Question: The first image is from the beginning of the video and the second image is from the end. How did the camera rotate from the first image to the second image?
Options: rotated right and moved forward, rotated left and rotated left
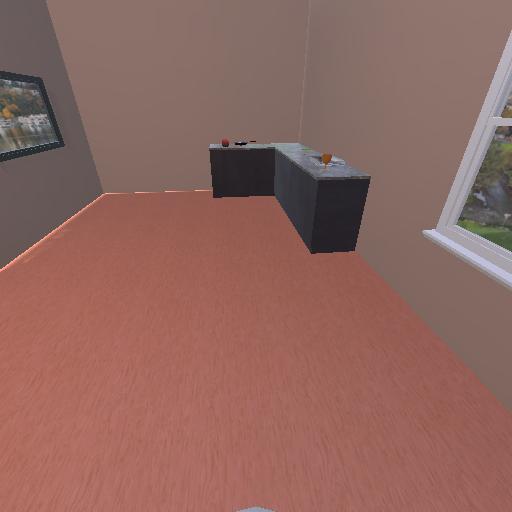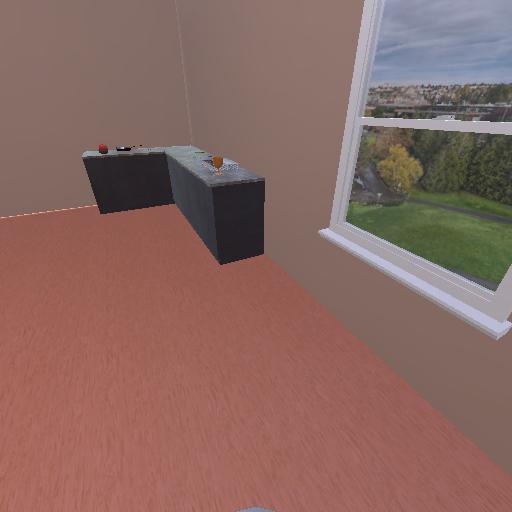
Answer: rotated right and moved forward